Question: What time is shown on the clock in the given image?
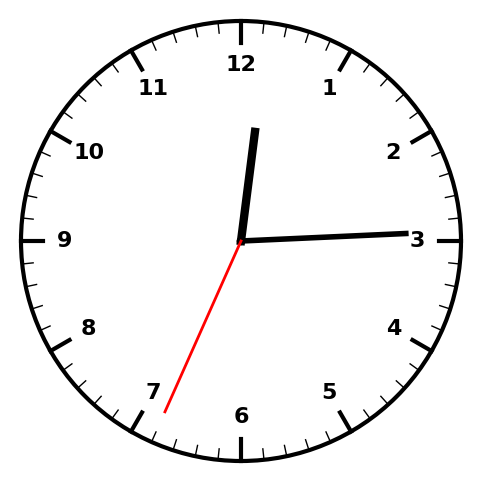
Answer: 12:14:34